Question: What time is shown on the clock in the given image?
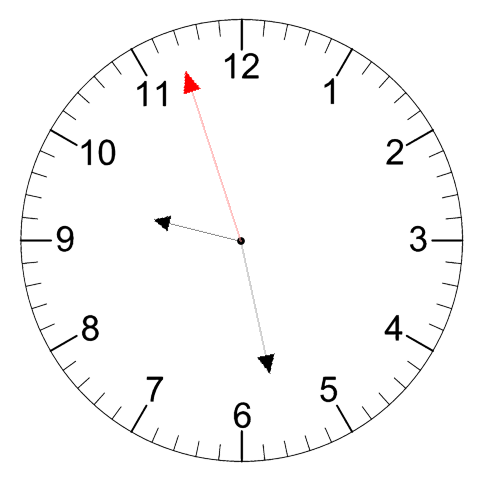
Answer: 09:27:57